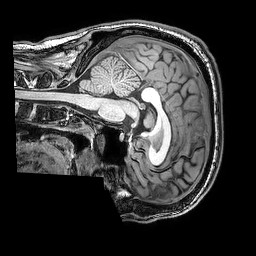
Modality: T1w
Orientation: sagittal
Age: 29
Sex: male
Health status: healthy